What modifications can be observed between these two pictures?
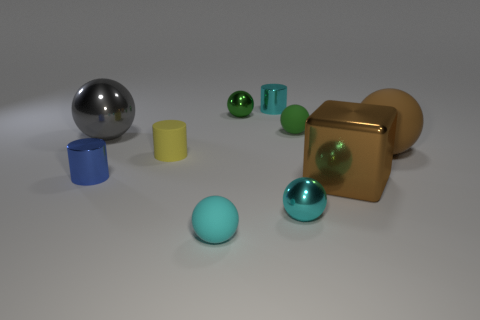
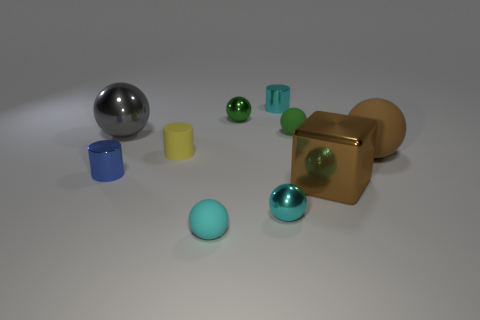
the tiny green shiny sphere that is on the left side of the small cyan cylinder is in a different location
the tiny green metal sphere left of the cyan metallic cylinder moved
the small green metallic ball behind the yellow rubber cylinder is in a different location